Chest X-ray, PA view. Patient: 35 years old, sex F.
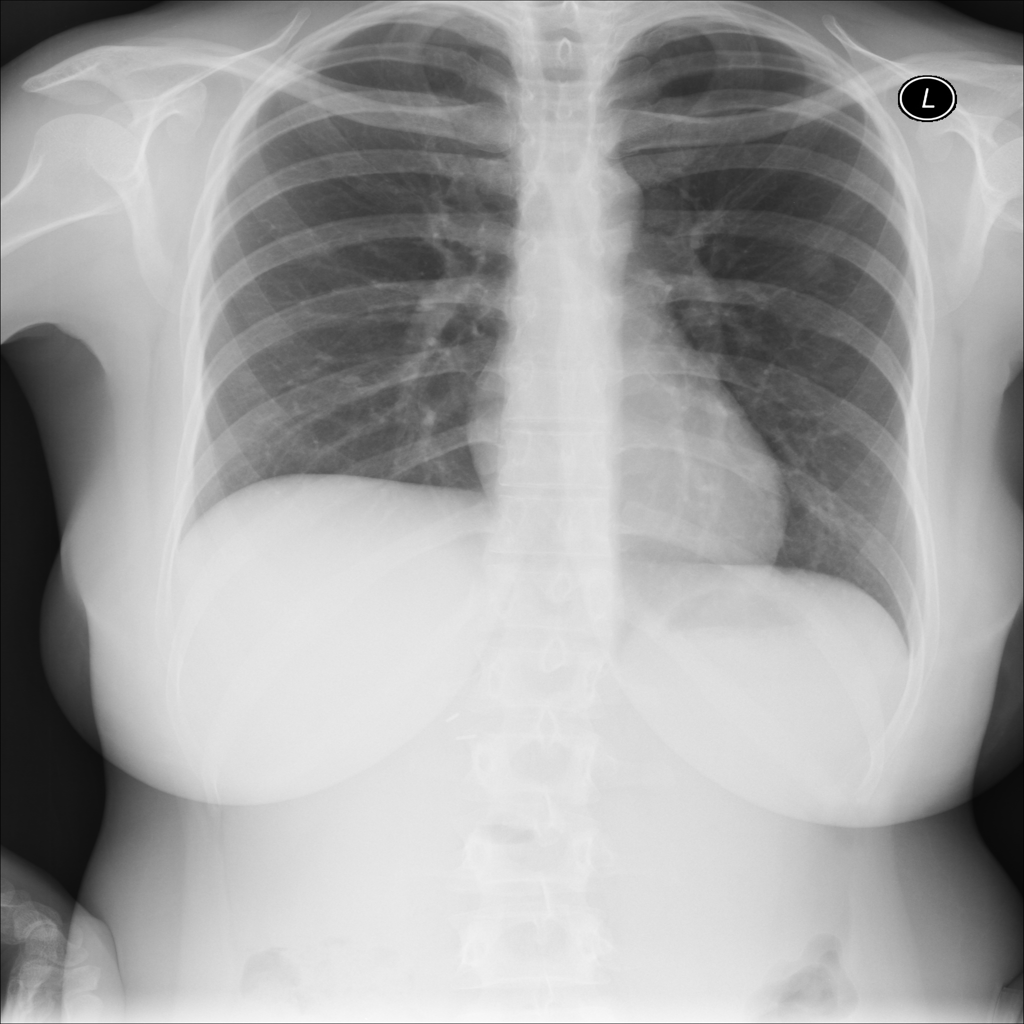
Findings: No Finding